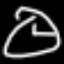
Label: clock